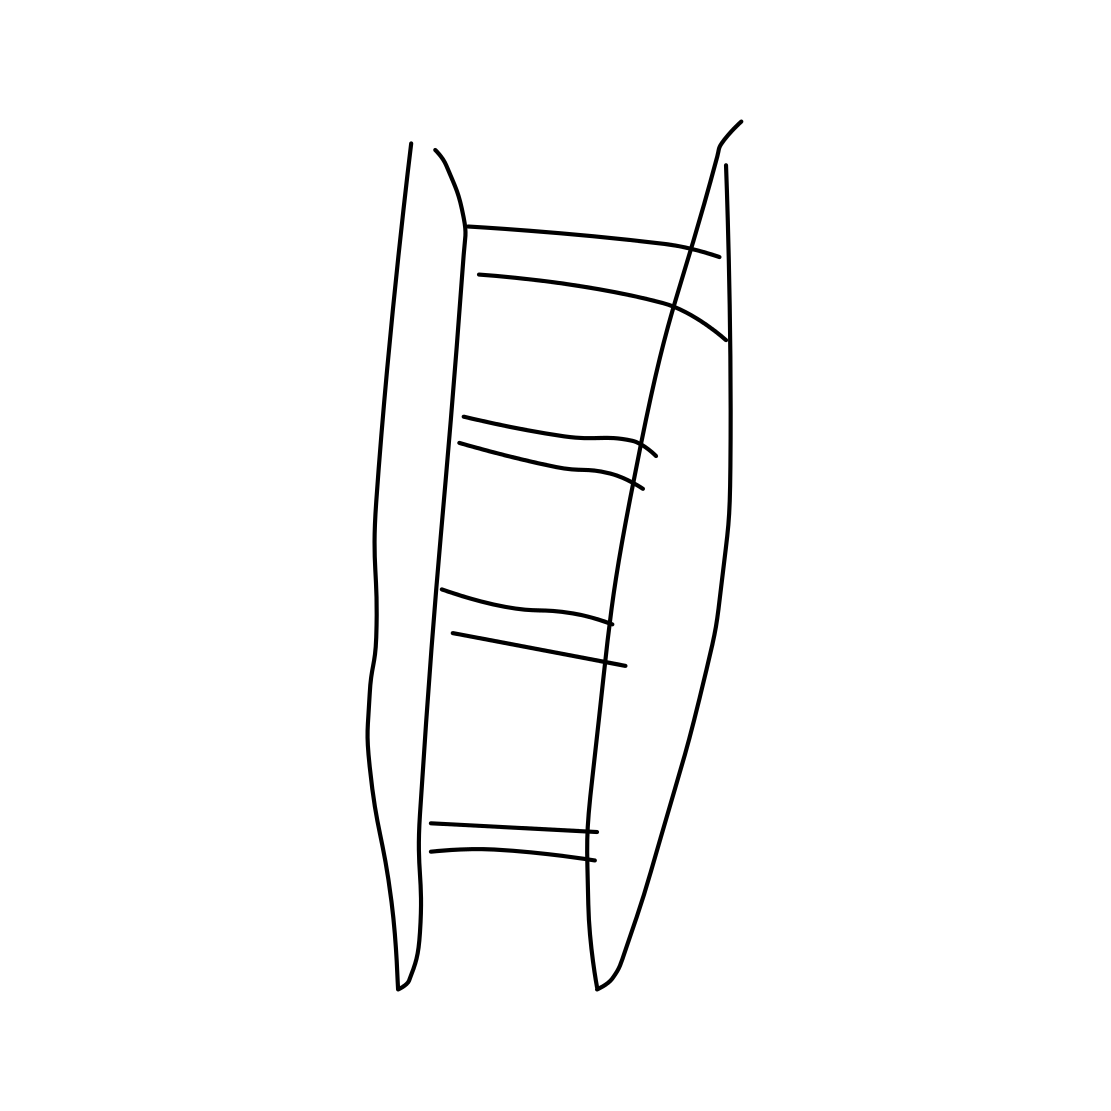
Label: ladder